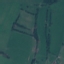
Land use / land cover class: Pasture